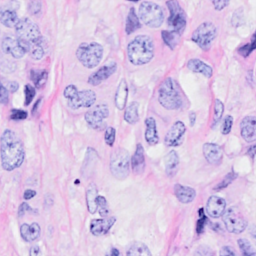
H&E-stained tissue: Breast